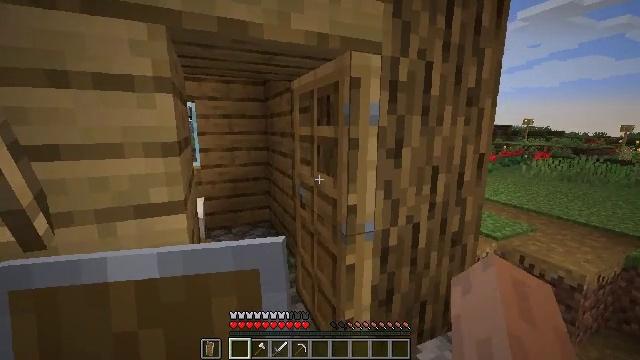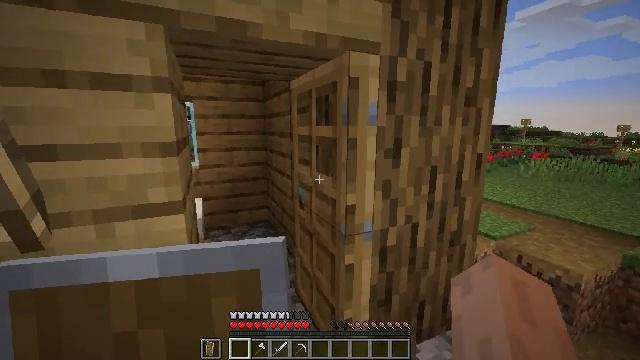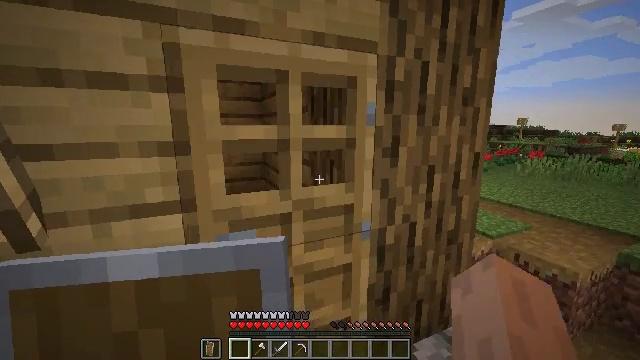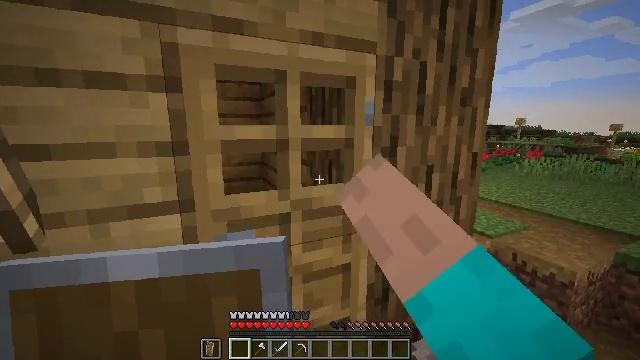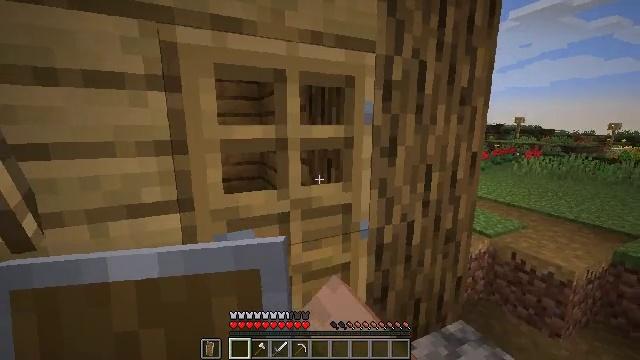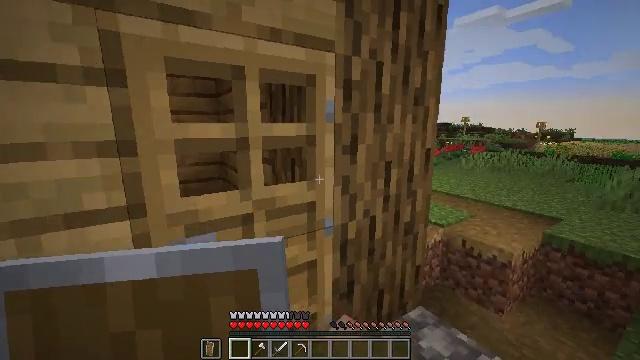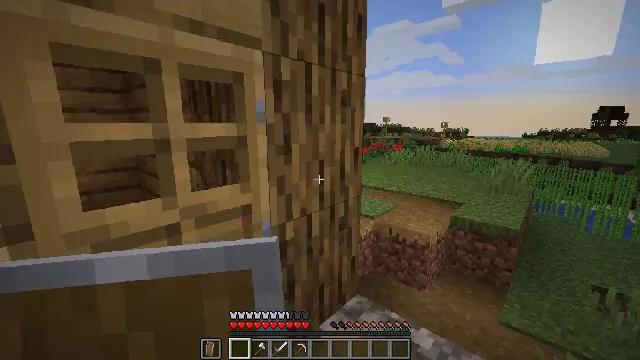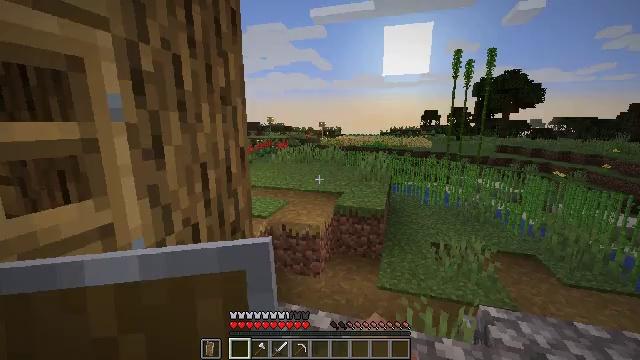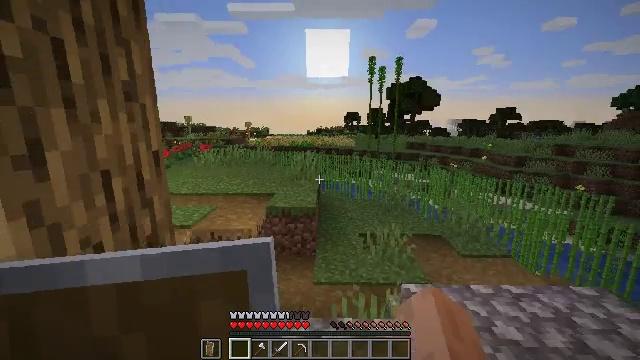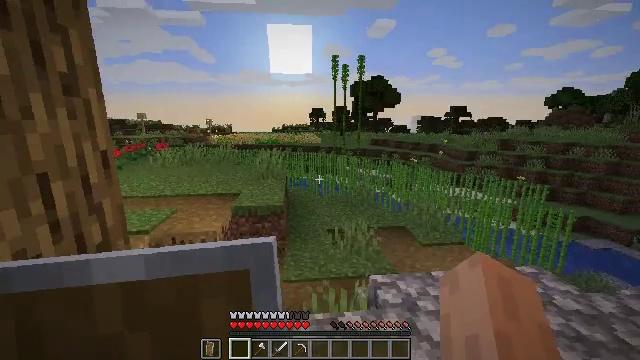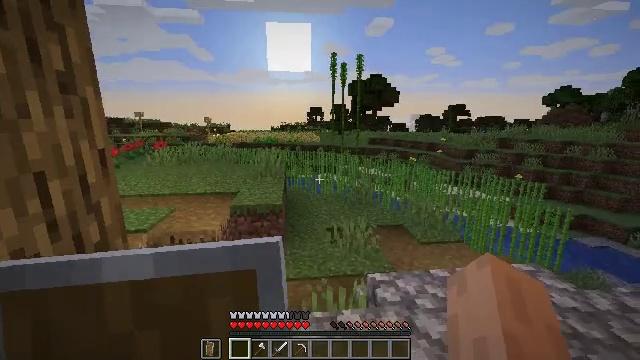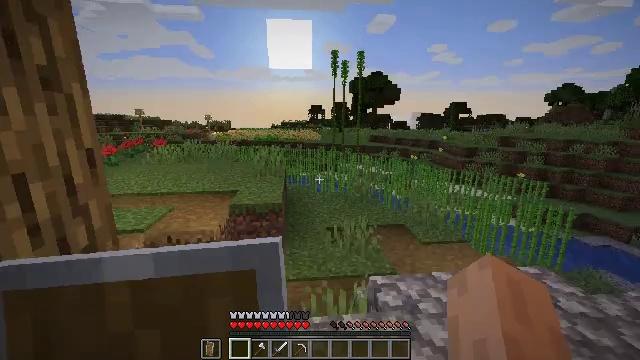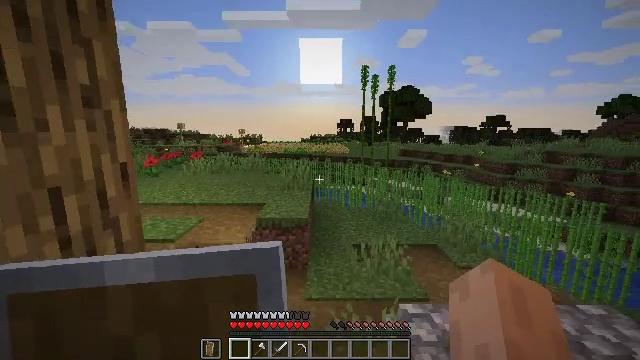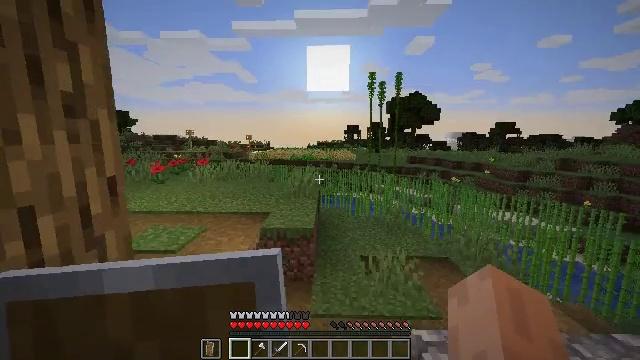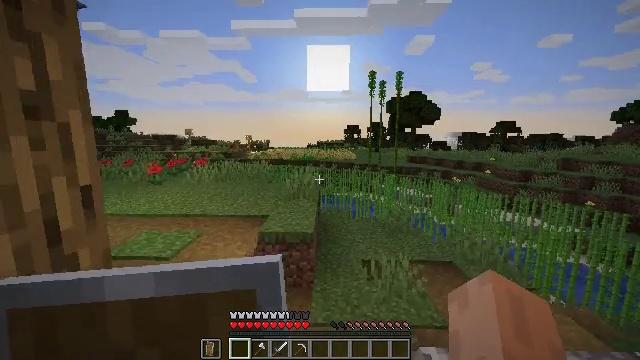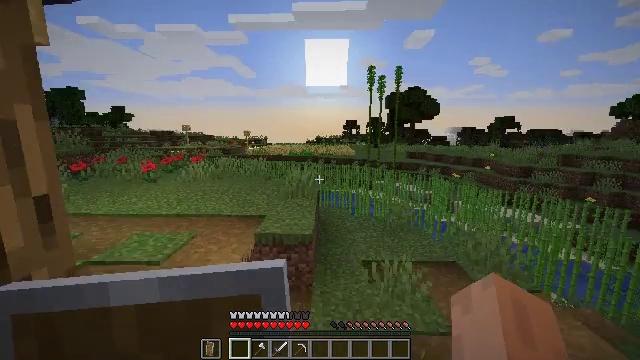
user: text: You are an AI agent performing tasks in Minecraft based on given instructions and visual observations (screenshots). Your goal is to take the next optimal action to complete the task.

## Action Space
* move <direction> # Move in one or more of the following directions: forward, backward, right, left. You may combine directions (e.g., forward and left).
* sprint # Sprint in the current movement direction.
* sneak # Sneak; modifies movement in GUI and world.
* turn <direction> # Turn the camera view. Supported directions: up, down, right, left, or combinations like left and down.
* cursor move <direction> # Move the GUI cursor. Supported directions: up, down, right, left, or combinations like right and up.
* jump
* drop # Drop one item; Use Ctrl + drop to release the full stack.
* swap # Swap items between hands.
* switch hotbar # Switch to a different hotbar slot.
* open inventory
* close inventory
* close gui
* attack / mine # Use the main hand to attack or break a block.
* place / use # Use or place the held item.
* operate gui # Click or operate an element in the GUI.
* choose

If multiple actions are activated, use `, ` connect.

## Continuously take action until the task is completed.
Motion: motion action
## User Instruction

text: craft item air
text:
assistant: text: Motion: no_op
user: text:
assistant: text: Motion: use / place
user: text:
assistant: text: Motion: use / place
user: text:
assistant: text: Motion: no_op
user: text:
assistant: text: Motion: turn right
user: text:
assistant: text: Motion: turn right
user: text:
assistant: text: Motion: turn right
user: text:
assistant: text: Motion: turn right
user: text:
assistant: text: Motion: turn right
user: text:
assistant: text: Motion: no_op
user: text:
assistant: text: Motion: move forward
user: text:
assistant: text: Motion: move forward, turn left and up
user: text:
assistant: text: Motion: move forward, turn left and up
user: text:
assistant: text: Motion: move forward
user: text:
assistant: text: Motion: move forward
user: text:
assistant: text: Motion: move forward, turn left
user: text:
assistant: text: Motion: move forward, turn down
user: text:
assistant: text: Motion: move forward, turn down
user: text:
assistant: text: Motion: move forward and move right
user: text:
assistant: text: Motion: move forward and move right
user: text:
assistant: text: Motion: move forward and move right, turn left
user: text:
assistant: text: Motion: move forward and move right, turn left
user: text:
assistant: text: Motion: move forward and move right, turn left and down
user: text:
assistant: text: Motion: move forward and move right, turn left
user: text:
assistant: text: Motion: move forward and move right, turn left
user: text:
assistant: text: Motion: move forward, turn left
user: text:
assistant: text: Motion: move forward, turn left
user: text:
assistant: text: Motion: move forward, turn left
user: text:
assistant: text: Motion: move forward, turn left
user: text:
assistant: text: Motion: move forward